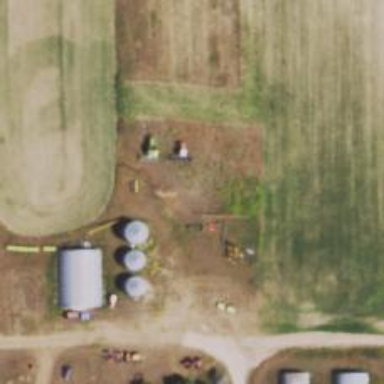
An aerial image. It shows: Silo.